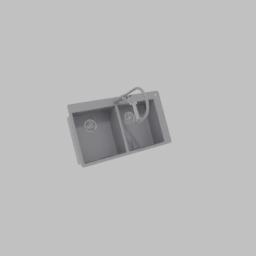
Label: appliances